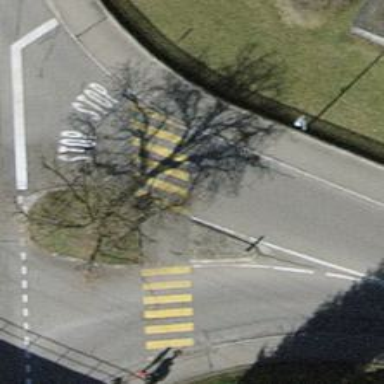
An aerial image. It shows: Uncontrolled zebra crossing on the road.